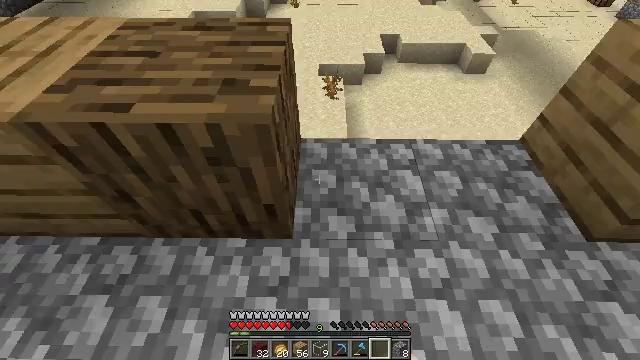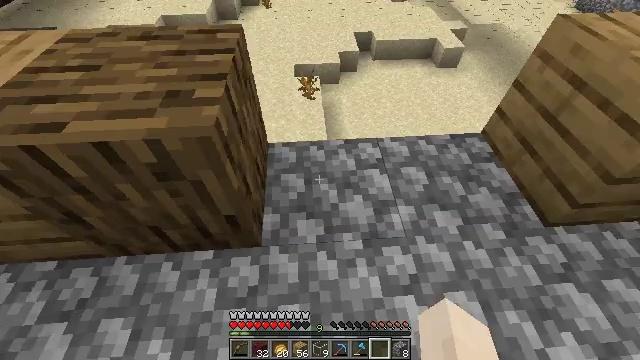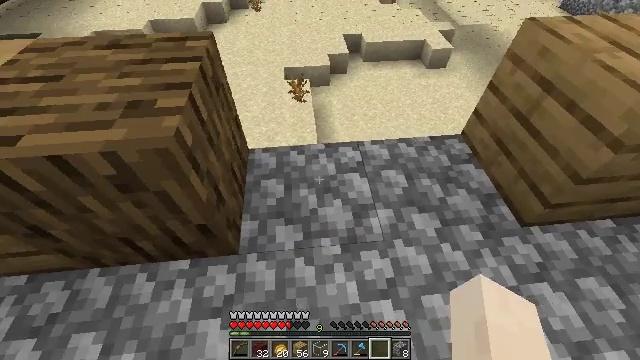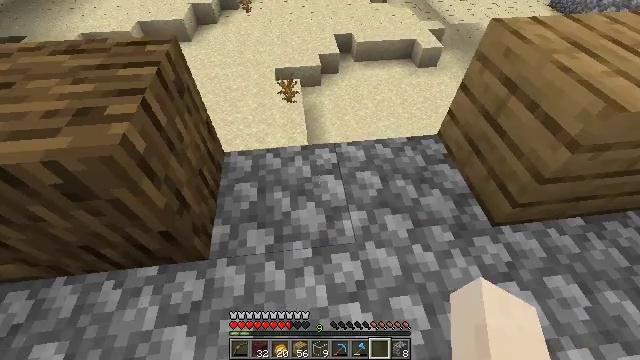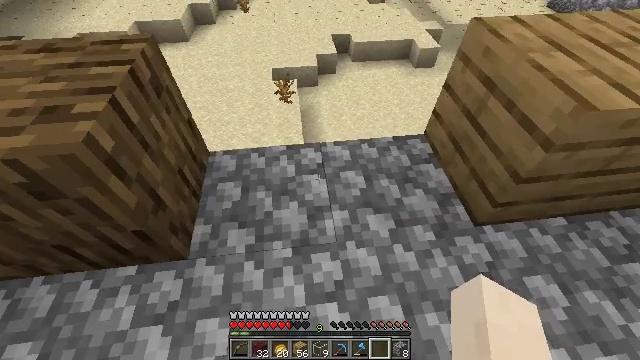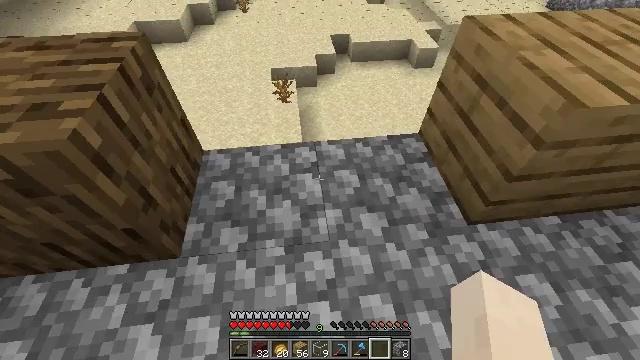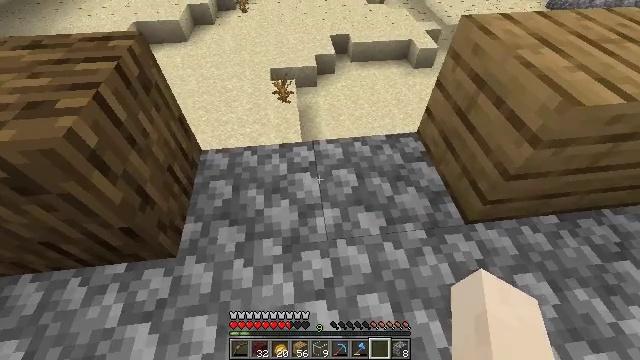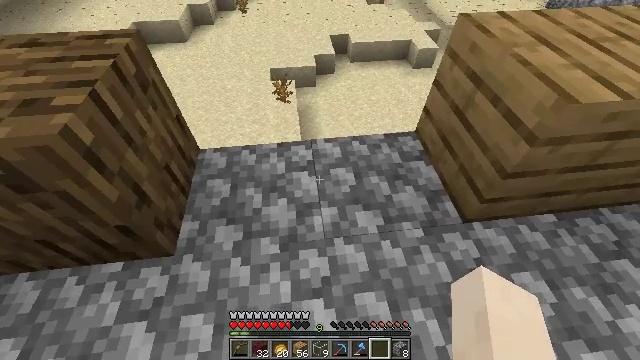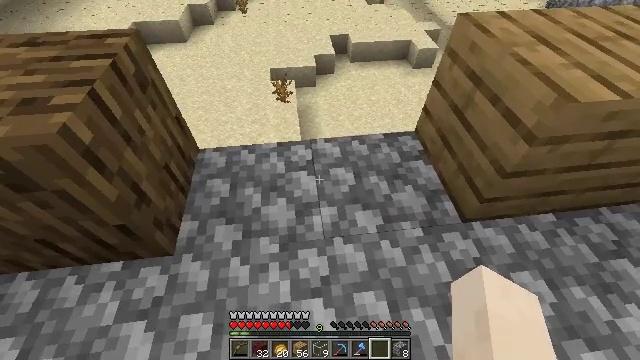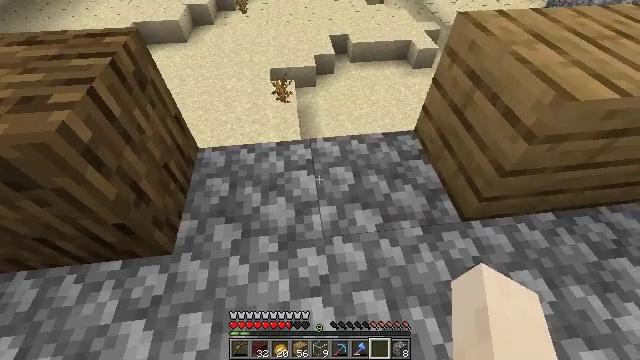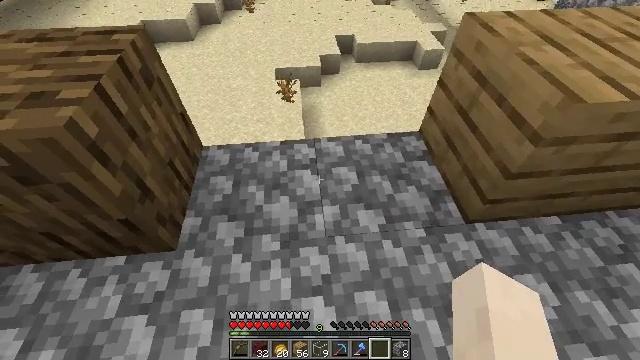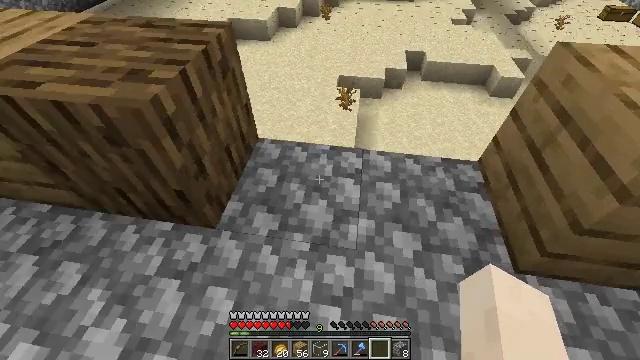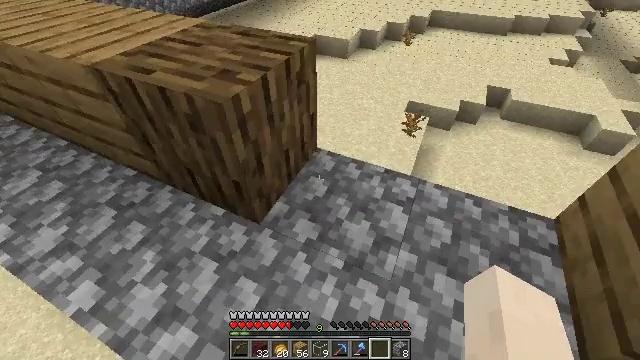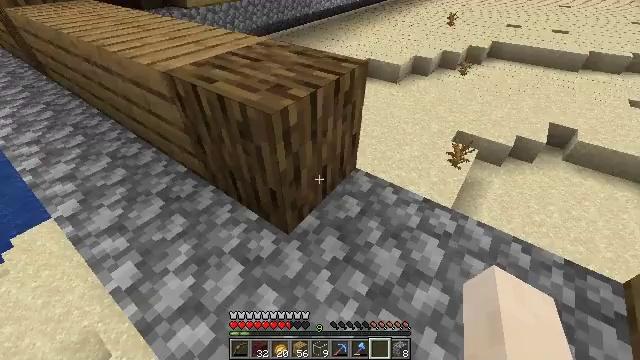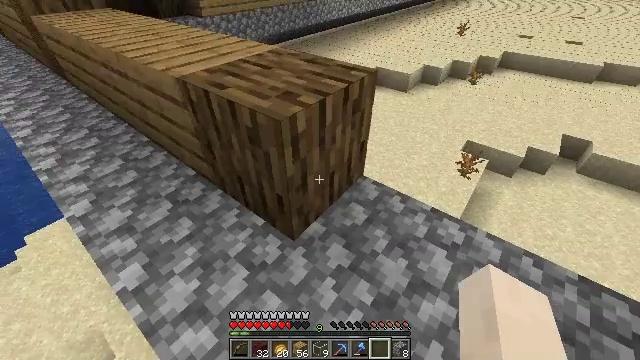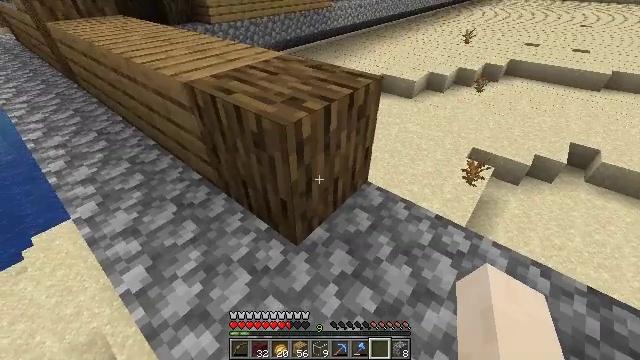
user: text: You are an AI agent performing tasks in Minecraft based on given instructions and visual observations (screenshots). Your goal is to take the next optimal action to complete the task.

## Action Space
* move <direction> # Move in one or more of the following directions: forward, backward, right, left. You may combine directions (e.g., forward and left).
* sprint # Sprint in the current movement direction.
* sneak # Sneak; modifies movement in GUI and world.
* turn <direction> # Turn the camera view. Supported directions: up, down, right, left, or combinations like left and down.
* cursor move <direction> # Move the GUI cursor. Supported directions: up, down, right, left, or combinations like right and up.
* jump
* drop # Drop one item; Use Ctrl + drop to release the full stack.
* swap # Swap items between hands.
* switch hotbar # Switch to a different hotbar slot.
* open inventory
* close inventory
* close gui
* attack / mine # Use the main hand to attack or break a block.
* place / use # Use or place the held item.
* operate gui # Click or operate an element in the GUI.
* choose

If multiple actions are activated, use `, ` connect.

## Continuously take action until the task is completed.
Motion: motion action
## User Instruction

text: Gather oak wood by breaking it.
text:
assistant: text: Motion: move right, turn right
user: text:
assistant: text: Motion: move right, turn right
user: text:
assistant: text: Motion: turn right
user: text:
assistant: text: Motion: no_op
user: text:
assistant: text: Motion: no_op
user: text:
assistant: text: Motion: no_op
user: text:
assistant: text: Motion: no_op
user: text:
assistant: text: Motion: no_op
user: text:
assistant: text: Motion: no_op
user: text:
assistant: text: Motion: turn left
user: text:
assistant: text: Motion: turn left and up
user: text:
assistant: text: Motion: turn left and up
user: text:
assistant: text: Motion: turn left and up
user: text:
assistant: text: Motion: turn left and up
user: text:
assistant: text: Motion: turn left and up
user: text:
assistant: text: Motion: move forward
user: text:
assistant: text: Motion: move forward
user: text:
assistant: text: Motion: move forward
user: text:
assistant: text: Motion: no_op
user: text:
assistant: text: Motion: turn down
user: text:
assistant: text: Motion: turn down
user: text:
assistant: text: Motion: turn down
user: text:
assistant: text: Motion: turn left and down
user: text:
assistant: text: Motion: turn left and down
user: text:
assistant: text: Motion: turn left
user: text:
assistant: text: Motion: no_op
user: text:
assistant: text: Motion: no_op
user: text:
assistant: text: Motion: no_op
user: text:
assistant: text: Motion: no_op
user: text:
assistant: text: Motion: no_op